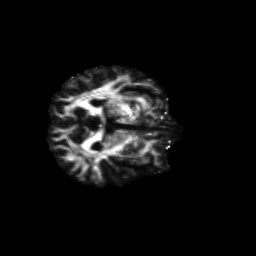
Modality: FA
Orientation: axial
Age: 68
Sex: male
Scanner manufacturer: siemens
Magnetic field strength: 3 T
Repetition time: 4.71 s
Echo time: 0.0906 s